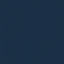
Land use / land cover: SeaLake